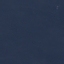
Land use / land cover: SeaLake